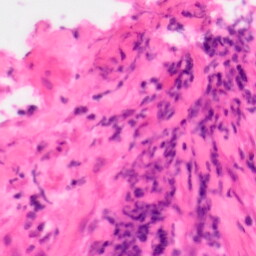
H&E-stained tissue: Colon